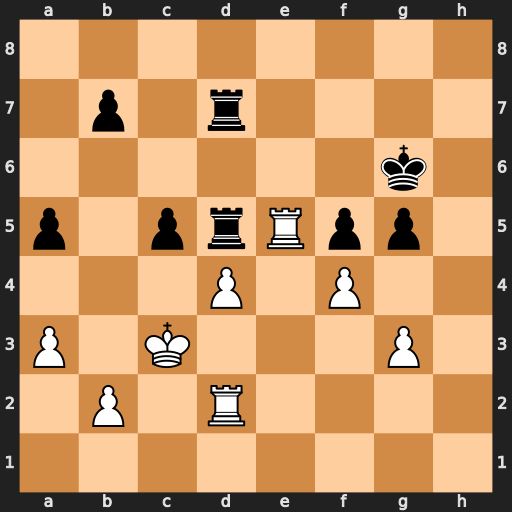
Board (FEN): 8/1p1r4/6k1/p1prRpp1/3P1P2/P1K3P1/1P1R4/8
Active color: w
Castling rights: -
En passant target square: -
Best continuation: Rxd5 Rxd5 Kc4